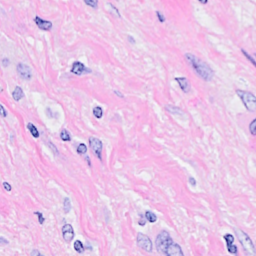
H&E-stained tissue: Breast